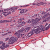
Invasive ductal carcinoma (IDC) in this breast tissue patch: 1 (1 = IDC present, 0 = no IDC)